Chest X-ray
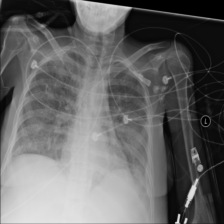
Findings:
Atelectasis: negative
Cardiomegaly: negative
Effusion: negative
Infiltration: negative
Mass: negative
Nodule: negative
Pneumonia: negative
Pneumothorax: negative
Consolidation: negative
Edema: negative
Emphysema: negative
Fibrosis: negative
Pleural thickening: negative
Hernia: negative